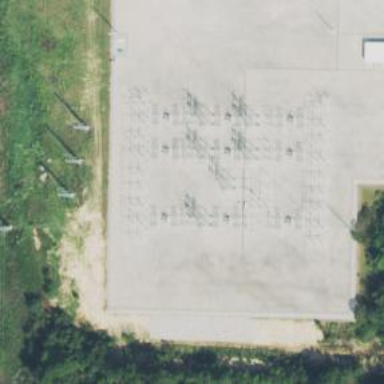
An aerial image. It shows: Switch used for power control.